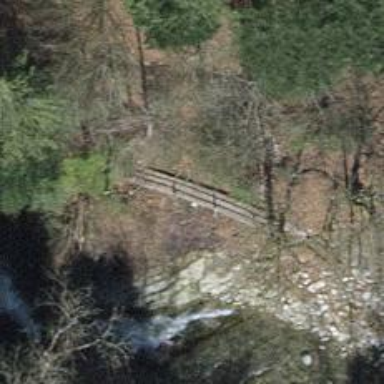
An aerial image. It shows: Path on the ground with excellent trail visibility that leads to bridge.